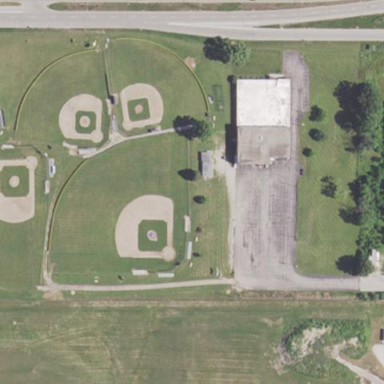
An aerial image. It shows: Baseball pitch for leisure land.